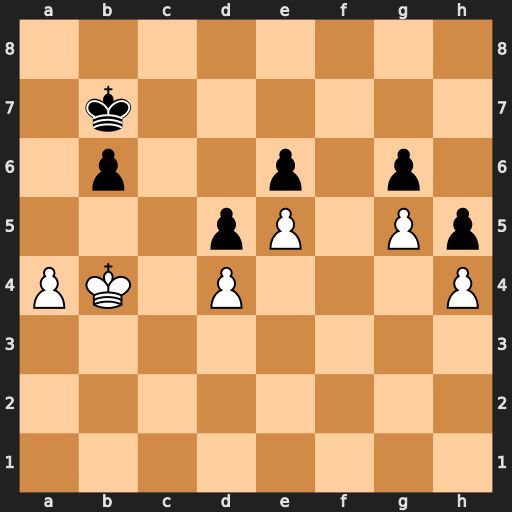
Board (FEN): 8/1k6/1p2p1p1/3pP1Pp/PK1P3P/8/8/8
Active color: w
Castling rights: -
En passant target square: -
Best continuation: Kb5 Kc7 a5 bxa5 Kxa5 Kc6 Ka6